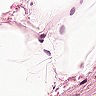
Metastatic tissue present: no